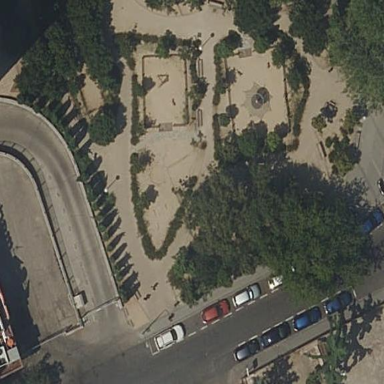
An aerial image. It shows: Park.